Question: This is the relevant code to run video:
'''
<video id="video" src="videos/clip.mp4" type='video/mp4' controls='controls'>
Your brwoser doesn't seems to support video tag
</video>
'''
This code work fine separately, but when trying to fade it in:
'''
function showVideoPlayer(){
console.log('video displayed');
$("#video").fadeIn('medium');
}
'''
it doesn't seems to work and i got this:

As you can see: 'Video format or MIME type is not supported.'
The video container is hidden in css:
'''
#video{
position:fixed;
border:solid 1px #000000;
width:654px;
height:454px;
background-color:#FFFFFF;
left:23%;
top:11%;
display:none;
}
'''
This is the idea, the video container is hidden ('display:none'), when needed, i call the function 'showVideoPlayer' to show the video container. However that doesn't work and produce me this error in 'FireFox' and a blank screen in Chrome and IE9.
Am i missing something? is the 'fadeIn' function seems to get me wrong?
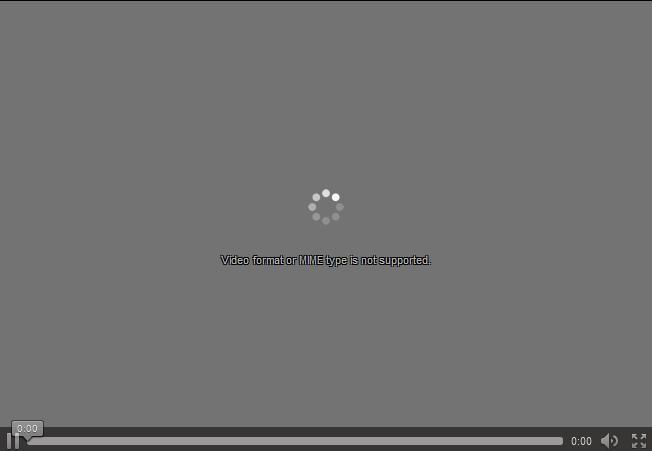
Answer: Firefox does not support the MPEG H.264 (mp4) format at this time, due to a philosophical disagreement with the closed-source nature of the format.
To play videos in all browsers without using plugins, you will need to host multiple copies of each video, in different formats. You will also need to use an alternate form of the 'video' tag, as seen in the JSFiddle from @TimHayes above, reproduced below. Mozilla claims that only mp4 and WebM are necessary to ensure complete coverage of all major browsers, but you may wish to consult the Video Formats and Browser Support heading on <URL> to see which browser supports what formats.
Additionally, it's worth checking out the <URL> for a basic comparison of the major file formats.
Below is the appropriate 'video' tag (you will need to re-encode your video in <URL>:
'''
<video id="video" controls='controls'>
<source src="videos/clip.mp4" type="video/mp4"/>
<source src="videos/clip.webm" type="video/webm"/>
<source src="videos/clip.ogv" type="video/ogg"/>
Your browser doesn't seem to support the video tag.
</video>
'''
Network infrastructure giant Cisco has announced <URL>. However, as noted in that link, this still comes with a caveat. The H.264 codec is merely for video, and in the MPEG-4 container it is most commonly paired with the closed-source AAC audio codec. Because of this, playback of H.264 video will work, but audio will depend on whether the end-user has the AAC codec already present on their machine.
The long and short of this is that progress is being made, but you still can't avoid using multiple encodings without using a plugin.